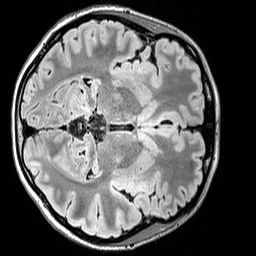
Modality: FLAIR
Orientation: axial
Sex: female
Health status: ill
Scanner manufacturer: siemens
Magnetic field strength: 3 T
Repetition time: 5 s
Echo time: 0.388 s